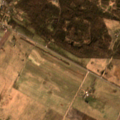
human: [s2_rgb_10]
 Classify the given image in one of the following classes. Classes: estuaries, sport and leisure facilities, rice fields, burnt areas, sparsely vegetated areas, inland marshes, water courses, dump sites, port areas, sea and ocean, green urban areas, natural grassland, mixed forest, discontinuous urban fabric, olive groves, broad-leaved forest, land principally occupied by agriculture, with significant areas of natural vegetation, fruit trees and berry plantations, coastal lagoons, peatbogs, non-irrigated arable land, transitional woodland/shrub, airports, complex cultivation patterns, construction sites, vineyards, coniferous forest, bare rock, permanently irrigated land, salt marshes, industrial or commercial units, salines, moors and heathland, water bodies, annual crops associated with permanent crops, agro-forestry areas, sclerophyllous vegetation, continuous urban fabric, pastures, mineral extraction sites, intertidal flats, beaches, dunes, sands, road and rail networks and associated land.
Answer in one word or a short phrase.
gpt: non-irrigated arable land, complex cultivation patterns, land principally occupied by agriculture, with significant areas of natural vegetation, broad-leaved forest, mixed forest